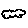
Label: cloud